Question: I have a 'Canvas' in my WPF application. I am adding the 'Rectangle' on button click. The 'Width' is Fixed but, 'Height' is value entered by user in 'TextBox/GridCell'.
When i add rectangle on 'Canvas' with specifying 'Height'. it adds the rectangle but, it doesnt appear one after other. Any idea?
In .xaml.cs:
'''
int width=200;
Reactangle rect;
static int val=0;
Protected void Add()
{
rect = new Rectangle();
rect.Stroke = Brushes.Red;
rect.StrokeThickness = 1;
rect.Height = Convert.ToInt32(txtheight.Text);
rect.Width = width;
Canvas.SetLeft(rect,100);
Canvas.SetTop(rect,rect.Height);
rect.Tag = val;
canvasboard.Children.Add(rect);
val=val+1;
}
'''

'''
<Canvas Name="canvasboard" Background="White" Margin="2">
</Canvas>
<TextBox Name="txtheight" Width="150"/>
'''
'WrapPanel''StackPanel' and want to make changes in existing code.
Help Appreciated!
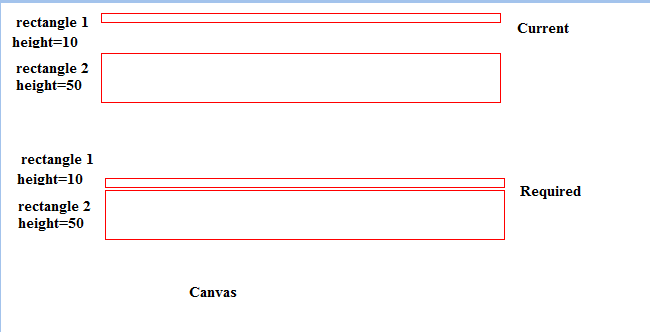
Answer: If all your adding is sequential elements vertically into this 'Canvas', you can do it without having to add a new variable in class scope as well.
'''
private void Add() {
rect = new Rectangle {
Stroke = Brushes.Red,
StrokeThickness = 1,
Height = Convert.ToDouble(txtheight.Text),
Width = width
};
Canvas.SetLeft(rect, 100);
double canvasTop = 0.0;
if (canvasboard.Children.Count > 0) {
var lastChildIndex = canvasboard.Children.Count - 1;
var lastChild = canvasboard.Children[lastChildIndex] as FrameworkElement;
if (lastChild != null)
canvasTop = Canvas.GetTop(lastChild) + lastChild.Height + 1;
}
Canvas.SetTop(rect, canvasTop);
rect.Tag = val++;
canvasboard.Children.Add(rect);
}
'''